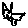
Label: cat